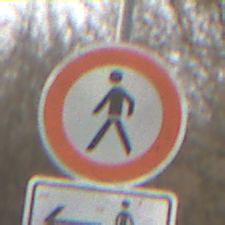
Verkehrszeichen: VerbotFussgaenger
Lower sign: RichtungsangabeDurchPfeile3
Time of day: MorningAfternoon
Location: Outdoor (Nature)
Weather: PartlyCloudy
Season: Winter
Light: Natural